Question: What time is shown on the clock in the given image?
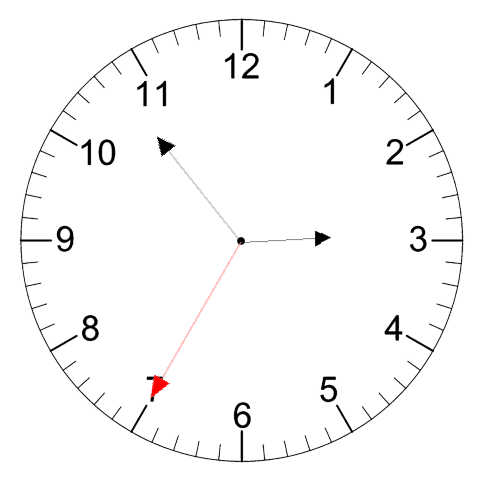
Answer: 02:53:35